Question: Hello I use the package forecast in order to do times-series prevision. a series on the final forecast plot. With the forecast package I don't know how to un-log my series. Here is an example:
'''
library(forecast)
data <- AirPassengers
data <- log(data) #with this AirPassengers data not nessesary to LOG but with my private data it is...because of some high picks...
ARIMA <- arima(data, order = c(1, 0, 1), list(order = c(12,0, 12), period = 1)) #Just a fake ARIMA in this case...
plot(forecast(ARIMA, h=24)) #but my question is how to get a forecast plot according to the none log AirPassenger data
'''

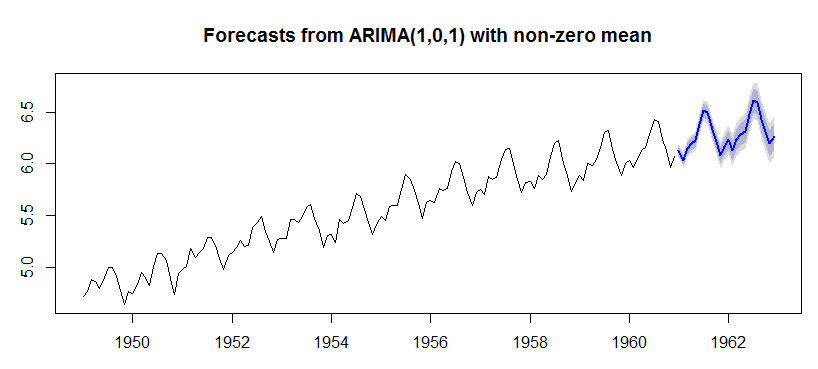
Answer: This is a bit of a hack, but it seems to do what you want. Based on your fitted model 'ARIMA':
'''
fc<-forecast(ARIMA,h=24)
fc$mean<-exp(fc$mean)
fc$upper<-exp(fc$upper)
fc$lower<-exp(fc$lower)
fc$x<-exp(fc$x)
'''
Now plot it
'''
plot(fc)
'''